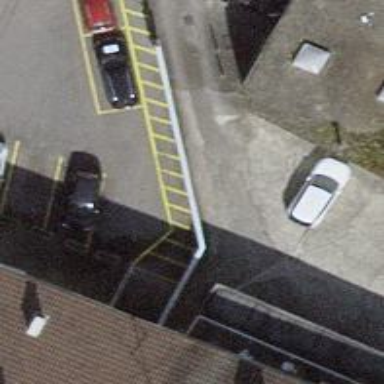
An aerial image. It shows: Wall barrier.